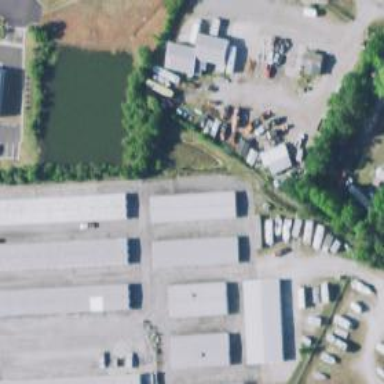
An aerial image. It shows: Storage rental shop.